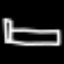
Label: bed